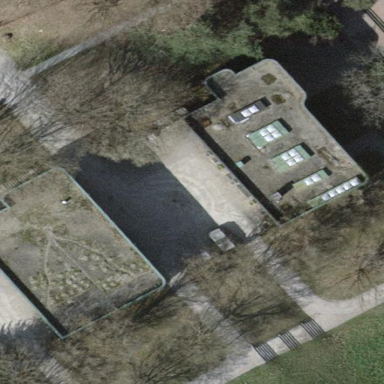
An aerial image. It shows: Light grey building with flat roof.